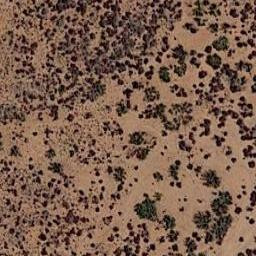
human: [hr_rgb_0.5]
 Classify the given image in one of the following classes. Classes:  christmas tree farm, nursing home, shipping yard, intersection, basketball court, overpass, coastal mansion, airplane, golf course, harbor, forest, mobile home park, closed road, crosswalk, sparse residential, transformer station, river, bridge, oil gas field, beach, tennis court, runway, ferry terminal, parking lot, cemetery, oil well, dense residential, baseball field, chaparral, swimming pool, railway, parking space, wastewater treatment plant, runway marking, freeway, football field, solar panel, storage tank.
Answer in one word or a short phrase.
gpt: chaparral